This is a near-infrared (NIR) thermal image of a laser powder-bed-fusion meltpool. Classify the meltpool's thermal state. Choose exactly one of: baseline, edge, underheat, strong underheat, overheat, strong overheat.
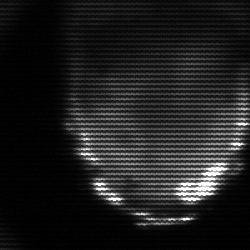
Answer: edge